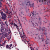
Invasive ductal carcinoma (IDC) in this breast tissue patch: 0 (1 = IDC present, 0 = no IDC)